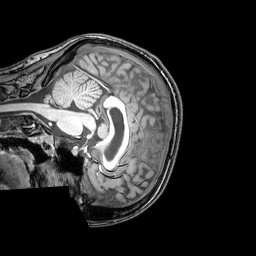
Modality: T1w
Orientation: sagittal
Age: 23
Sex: female
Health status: healthy
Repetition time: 0.081 s
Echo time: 0.037 s